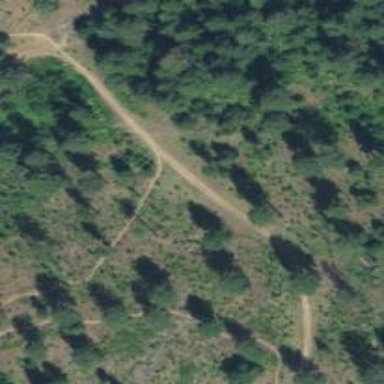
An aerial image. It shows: Path with excellent trail visibility.